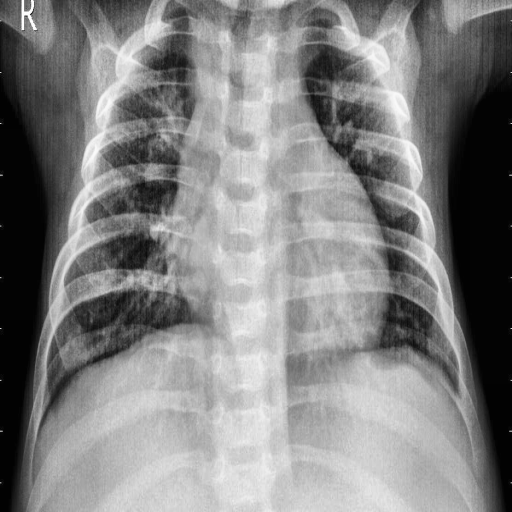
Finding: PNEUMONIA